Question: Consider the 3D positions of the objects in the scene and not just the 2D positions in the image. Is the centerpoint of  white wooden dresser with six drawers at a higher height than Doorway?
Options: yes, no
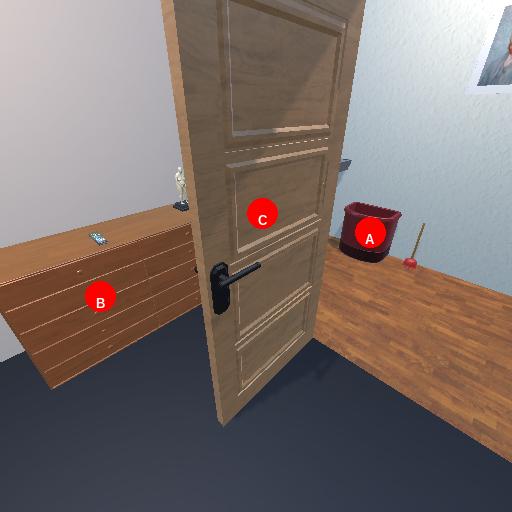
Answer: yes